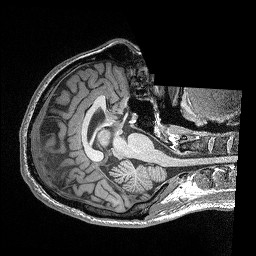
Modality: T1w
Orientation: axial
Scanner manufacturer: siemens
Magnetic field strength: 3 T
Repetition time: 2.25 s
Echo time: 0.00306 s